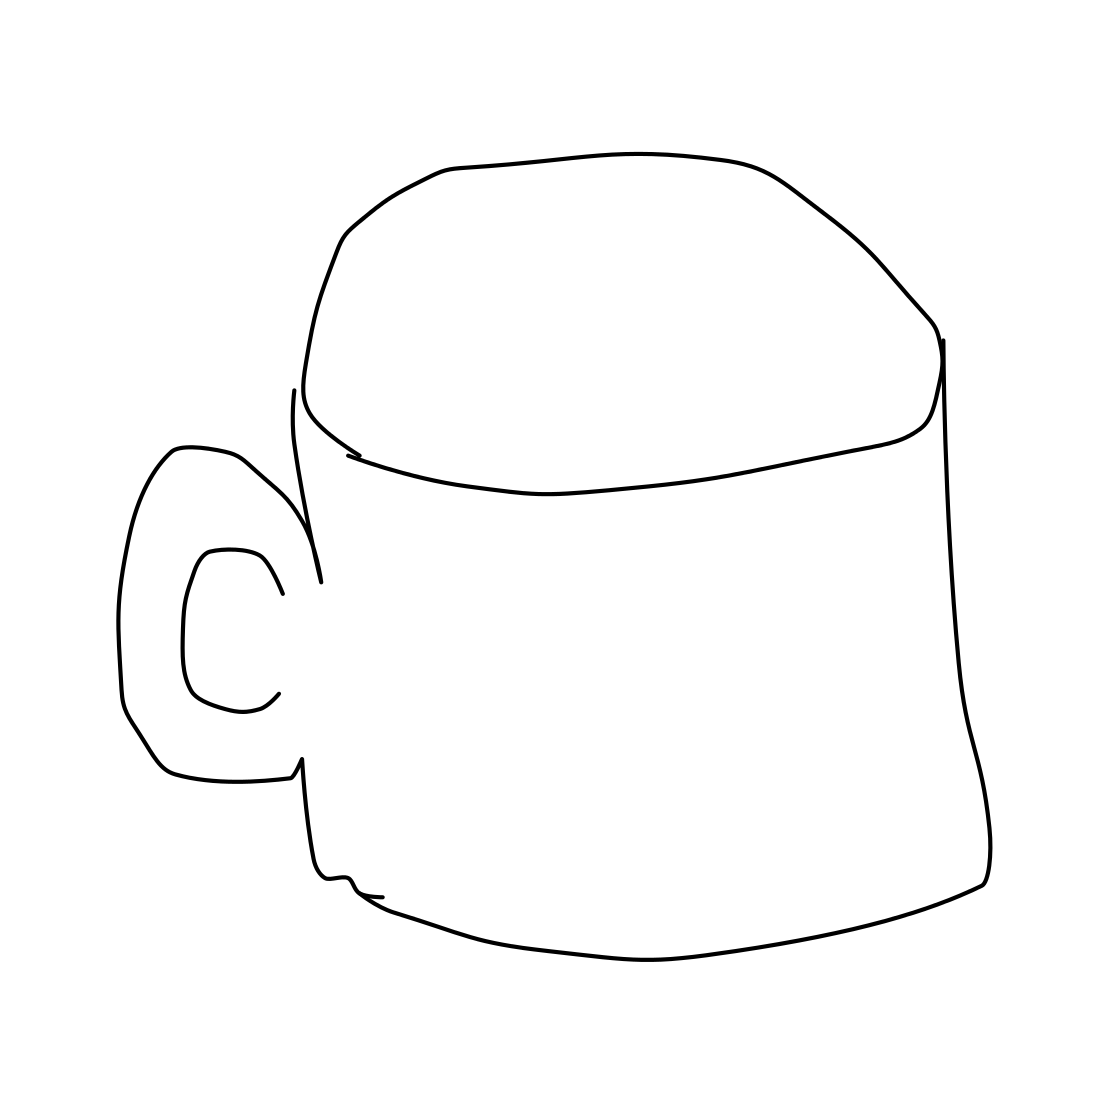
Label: mug